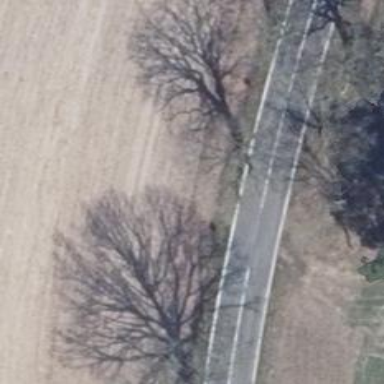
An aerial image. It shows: Deciduous tree with broadleaved leaves.